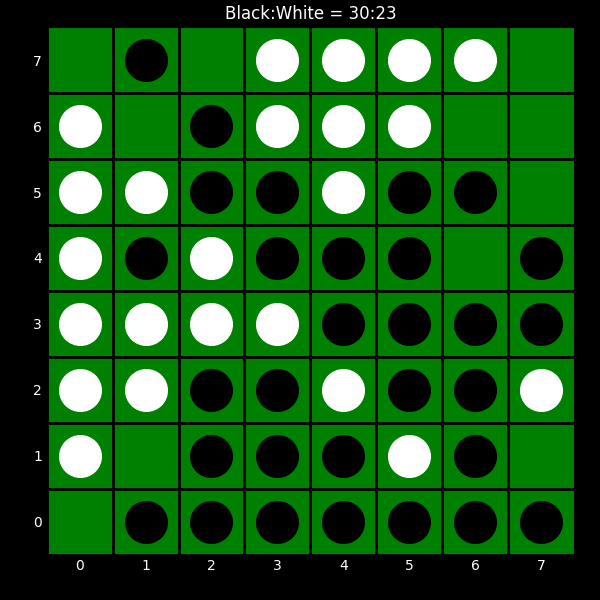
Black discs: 30
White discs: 23